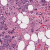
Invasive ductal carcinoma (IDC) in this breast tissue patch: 1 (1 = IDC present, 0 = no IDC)